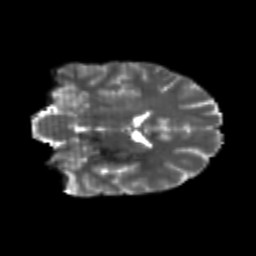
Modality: T2w
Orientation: coronal
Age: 23
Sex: male
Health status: healthy
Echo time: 0.074 s